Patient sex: M
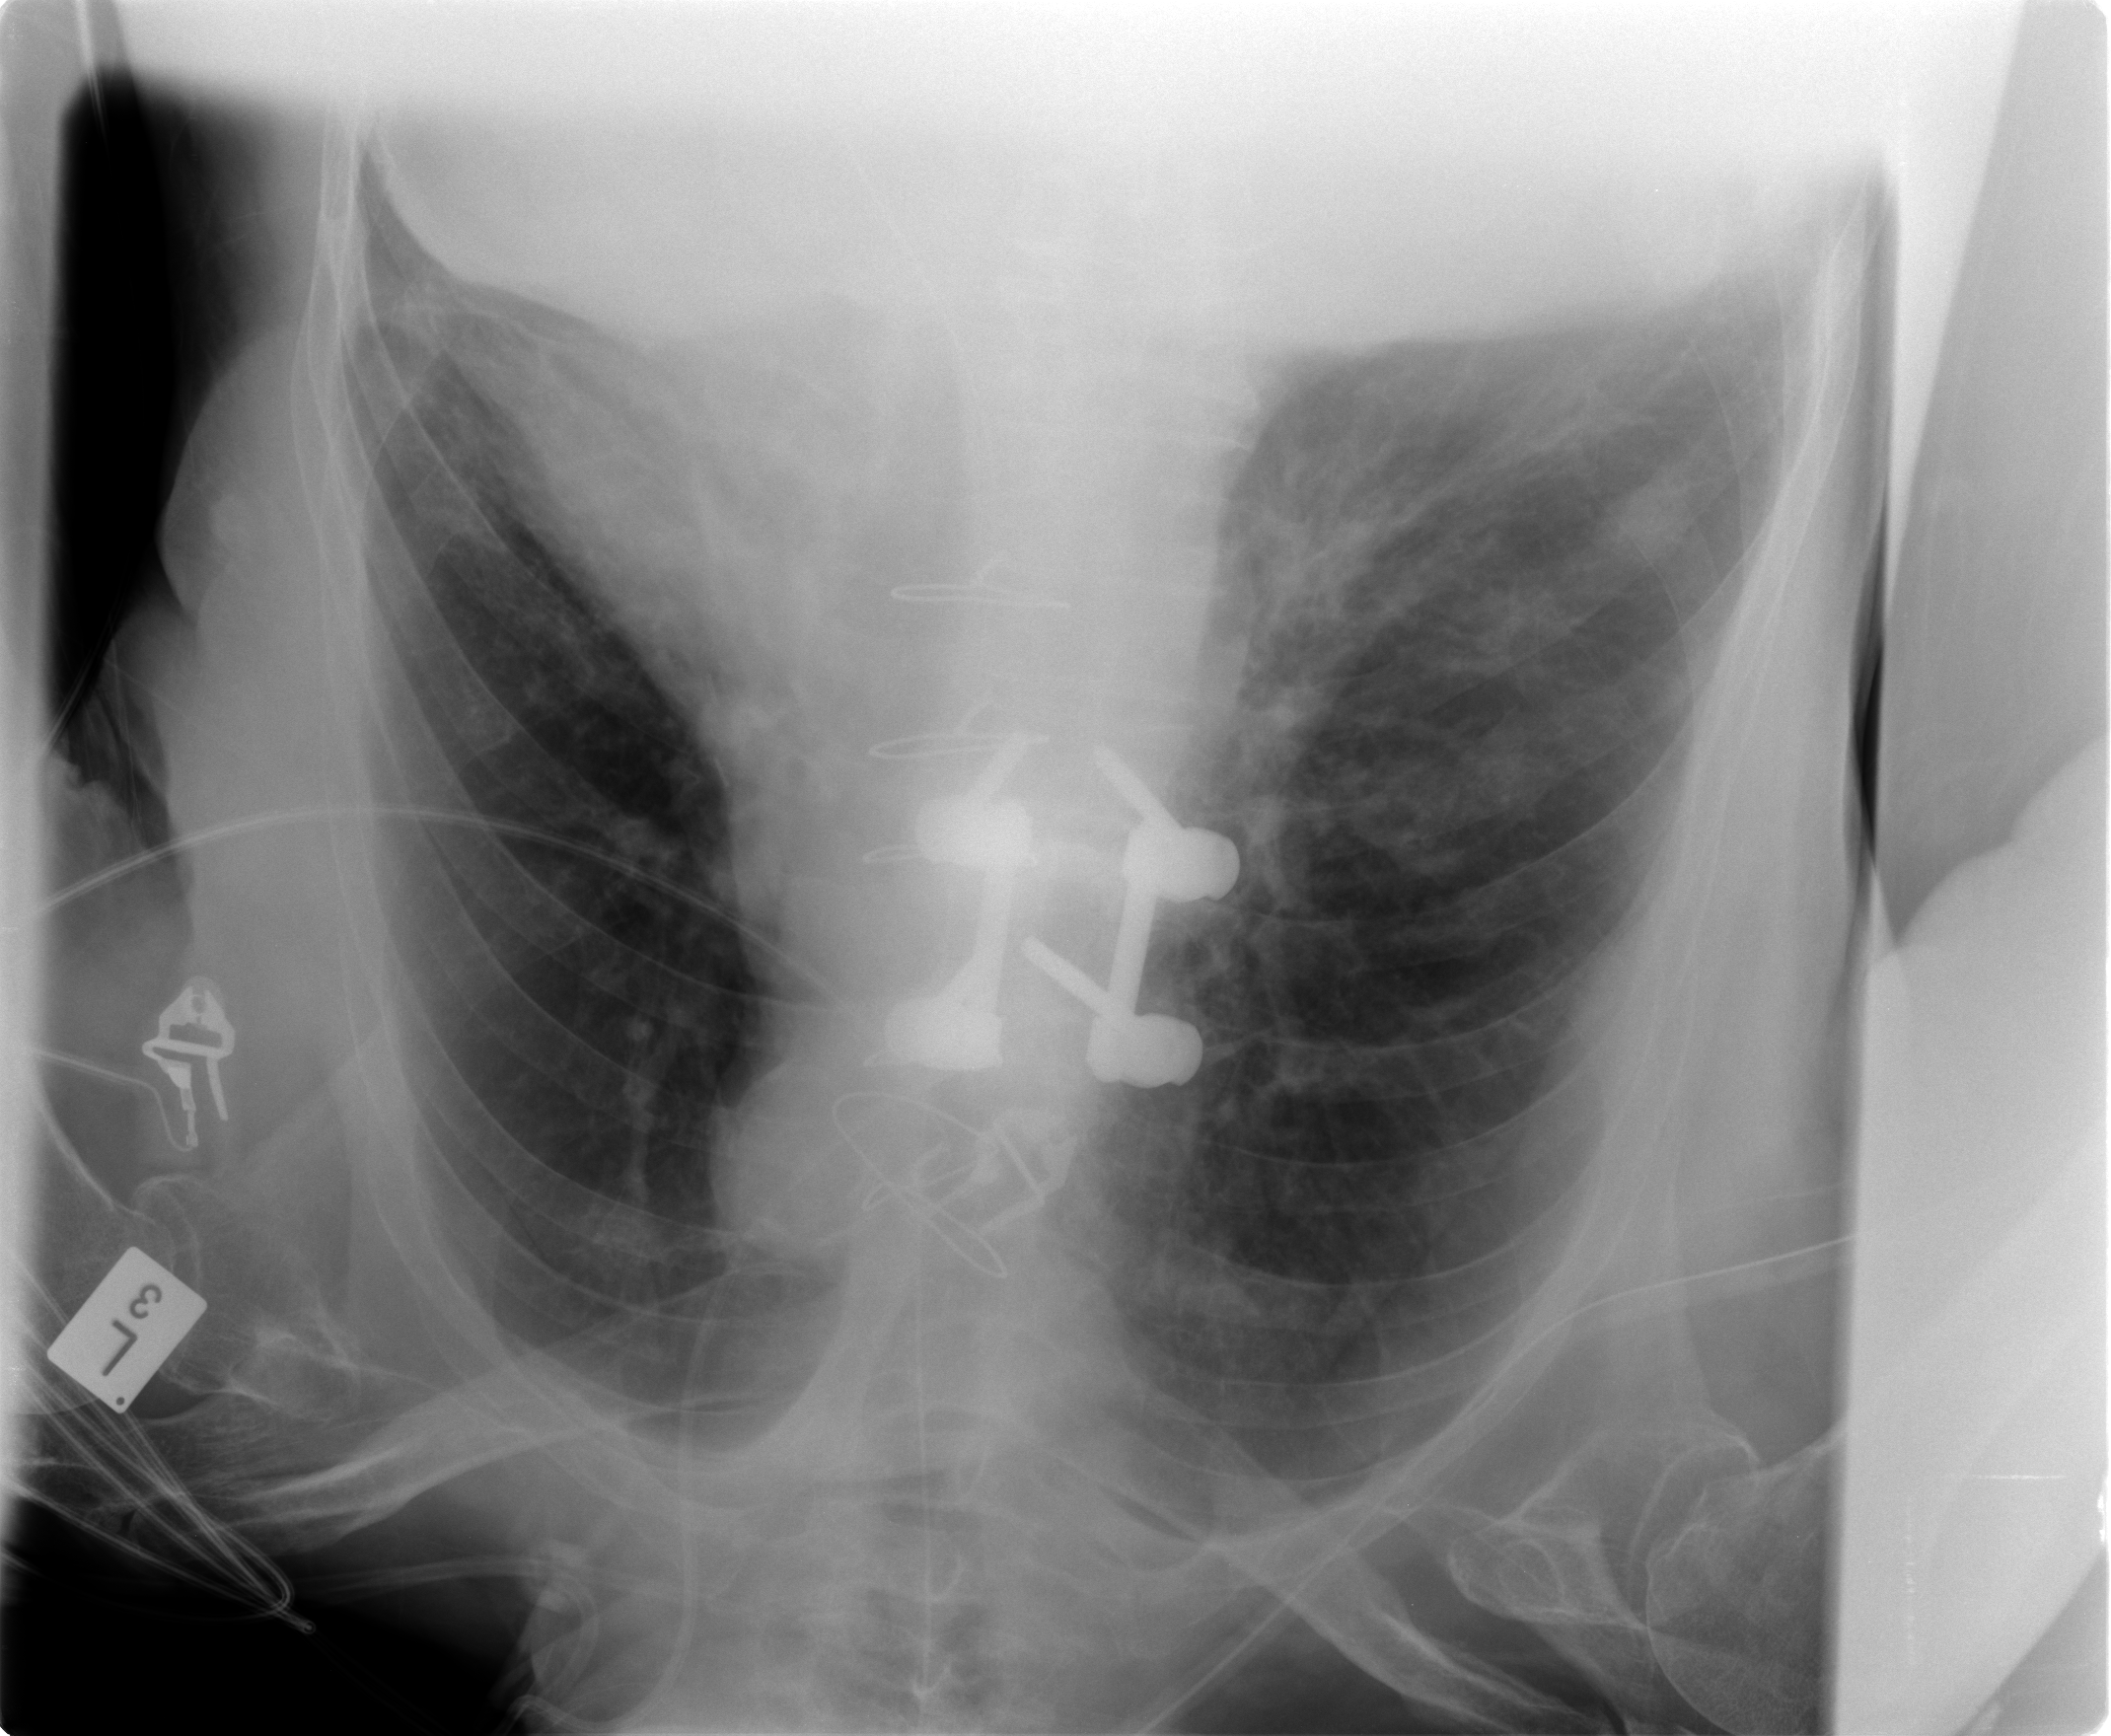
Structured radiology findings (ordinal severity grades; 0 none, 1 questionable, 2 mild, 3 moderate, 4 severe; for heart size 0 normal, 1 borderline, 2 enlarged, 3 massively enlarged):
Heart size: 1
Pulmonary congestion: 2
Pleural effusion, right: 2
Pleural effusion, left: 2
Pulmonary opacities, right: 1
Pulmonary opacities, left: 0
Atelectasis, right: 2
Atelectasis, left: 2